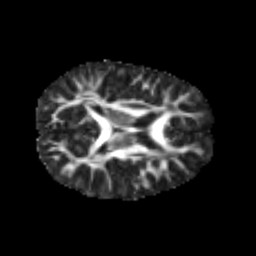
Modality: FA
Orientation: axial
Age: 6
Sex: male
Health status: healthy